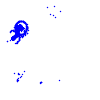
Particle: kaon